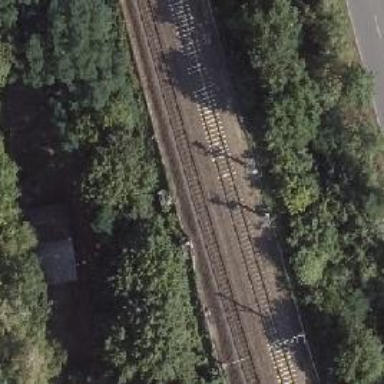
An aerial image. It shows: Railway signal.